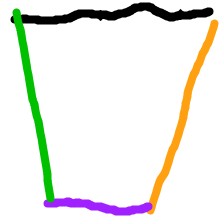
Shape: trapezoid